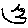
Label: bird